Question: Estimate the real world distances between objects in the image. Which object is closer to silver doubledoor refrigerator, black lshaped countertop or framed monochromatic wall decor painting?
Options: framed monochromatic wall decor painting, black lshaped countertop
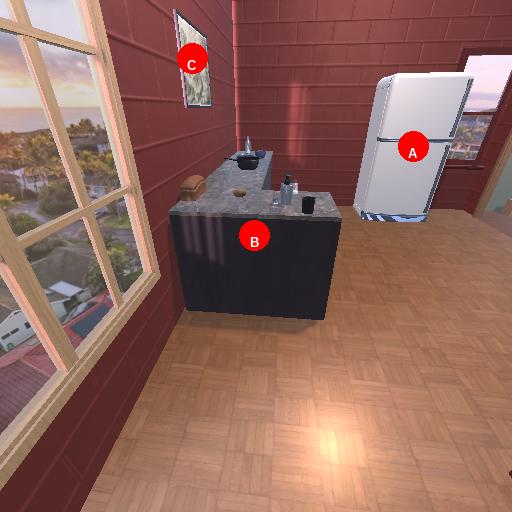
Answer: framed monochromatic wall decor painting